Question: I've created a table with scened2d that contains buttons, but i have many issues with thoses buttons.
First issue is scaling, whenever i try to set a button's with and height an issue appear
when i set it with :
'''
table.add(btn).with(100).height(30);
'''
or
'''
btnStyle.up.setMinWidth(80);
btnStyle.up.setMinHeight(40);
btnStyle.down.setMinWidth(80);
btnStyle.down.setMinHeight(40);
'''
the button is correctly scaled but the background is acting weird

But if i don't set their with and height, their background are normal but the buttons are way too big
Second issue, the buttons don't "work" as i can't click on then (nothing change)
here is the code
'''
// style
final Skin skin = new Skin(Gdx.files.internal("skin/glassy-ui.json"));
final BitmapFont font = skin.getFont("font");
final TextButton.TextButtonStyle btnStyle = new TextButton.TextButtonStyle();
btnStyle.font = font;
btnStyle.up = skin.getDrawable("button");
btnStyle.down = skin.getDrawable("button-down");
btnStyle.up.setMinWidth(80);
btnStyle.up.setMinHeight(40);
btnStyle.down.setMinWidth(80);
btnStyle.down.setMinHeight(40);
// buttons
Textbutton btn = new TextButton("some text", btnStyle);
'''
how can i scale my buttons correctly and what could cause the buttons to stop working ?
(there is already a question about buttons scaling but it didn't helped much)
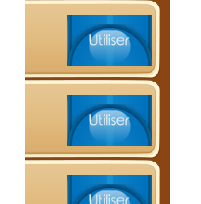
Answer: For getting the clicks on the button, you have to add a ChangeListener.
The assets you are using as button background are too big, or their padding is too big. Use the <URL> to get a preview for your skin.